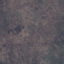
Land use / land cover: HerbaceousVegetation